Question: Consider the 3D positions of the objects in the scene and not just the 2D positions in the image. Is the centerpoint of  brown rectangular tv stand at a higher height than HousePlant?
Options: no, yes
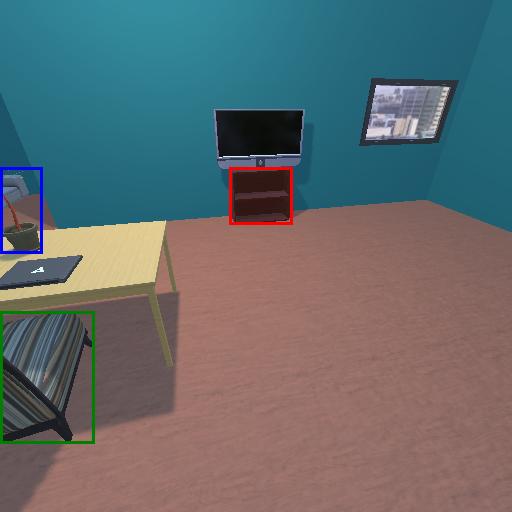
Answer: no